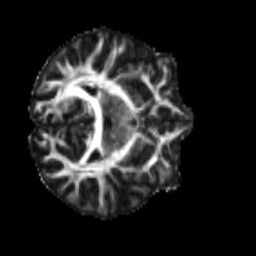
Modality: FA
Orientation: axial
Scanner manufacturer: siemens
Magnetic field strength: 3 T
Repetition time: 4 s
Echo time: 0.0594 s